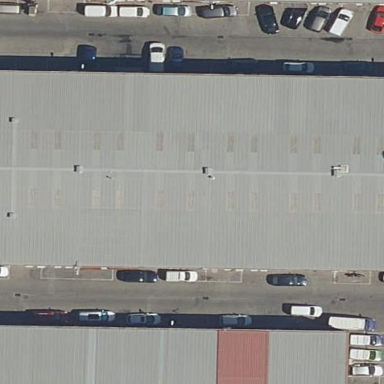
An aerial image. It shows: Industrial building.